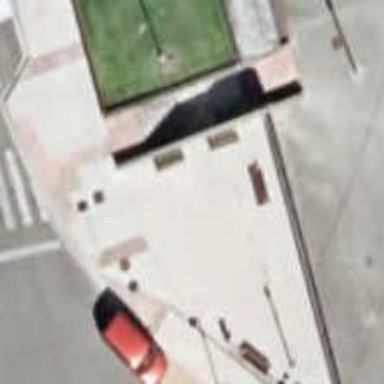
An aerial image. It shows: Brown bench.